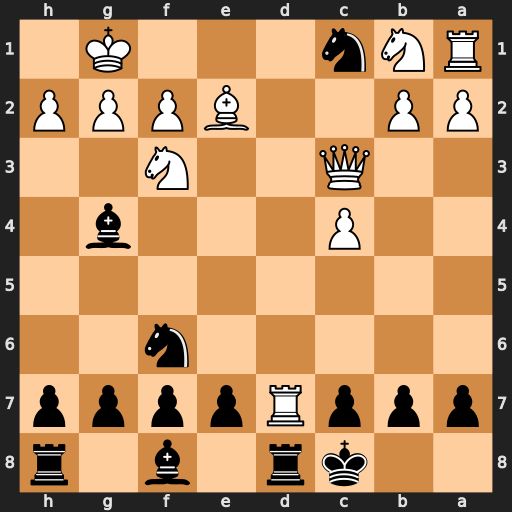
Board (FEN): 2kr1b1r/pppRpppp/5n2/8/2P3b1/2Q2N2/PP2BPPP/RNn3K1
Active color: b
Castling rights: -
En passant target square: -
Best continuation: Nxe2+ Kf1 Nxc3